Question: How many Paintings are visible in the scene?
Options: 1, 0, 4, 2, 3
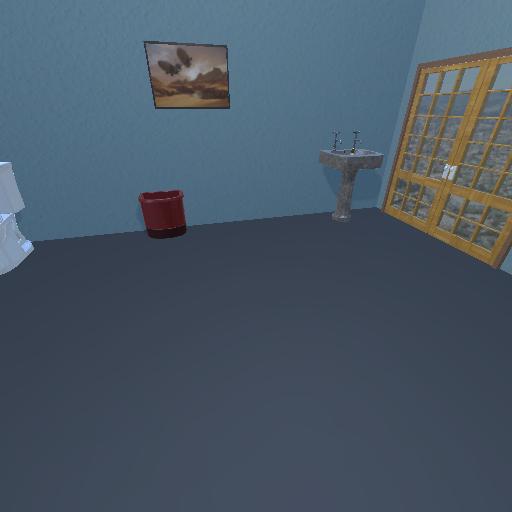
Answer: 1